Question: What is the value of this measurement?
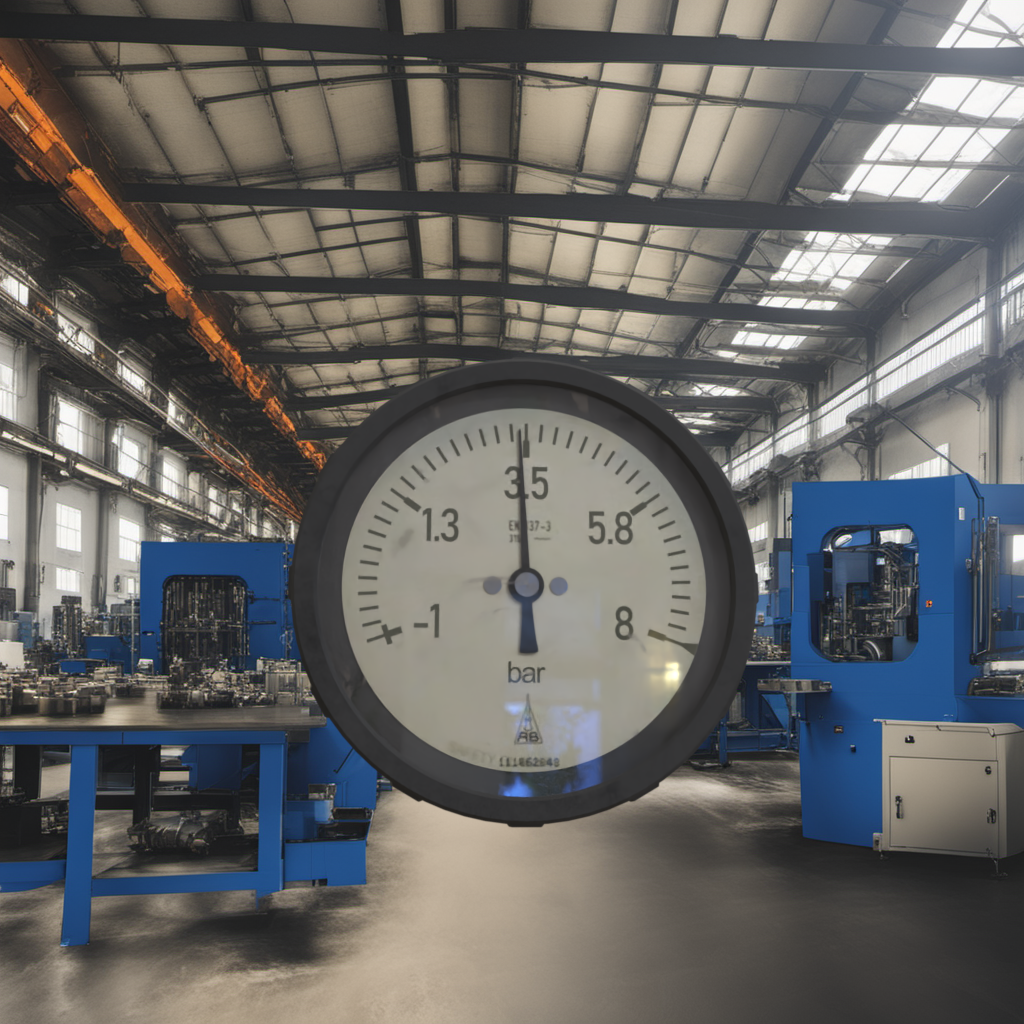
Answer: The result is 3.4
Question: What is the value range of the measurement in the image?
Answer: The range is from -1 to 8
Question: What is the minimum and maximum value of this measurement?
Answer: The minimum value is -1 and the maximum value is 8